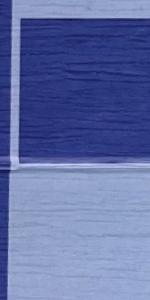
Label: Empty